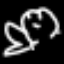
Label: frog